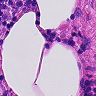
Metastatic tissue present: no